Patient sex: M
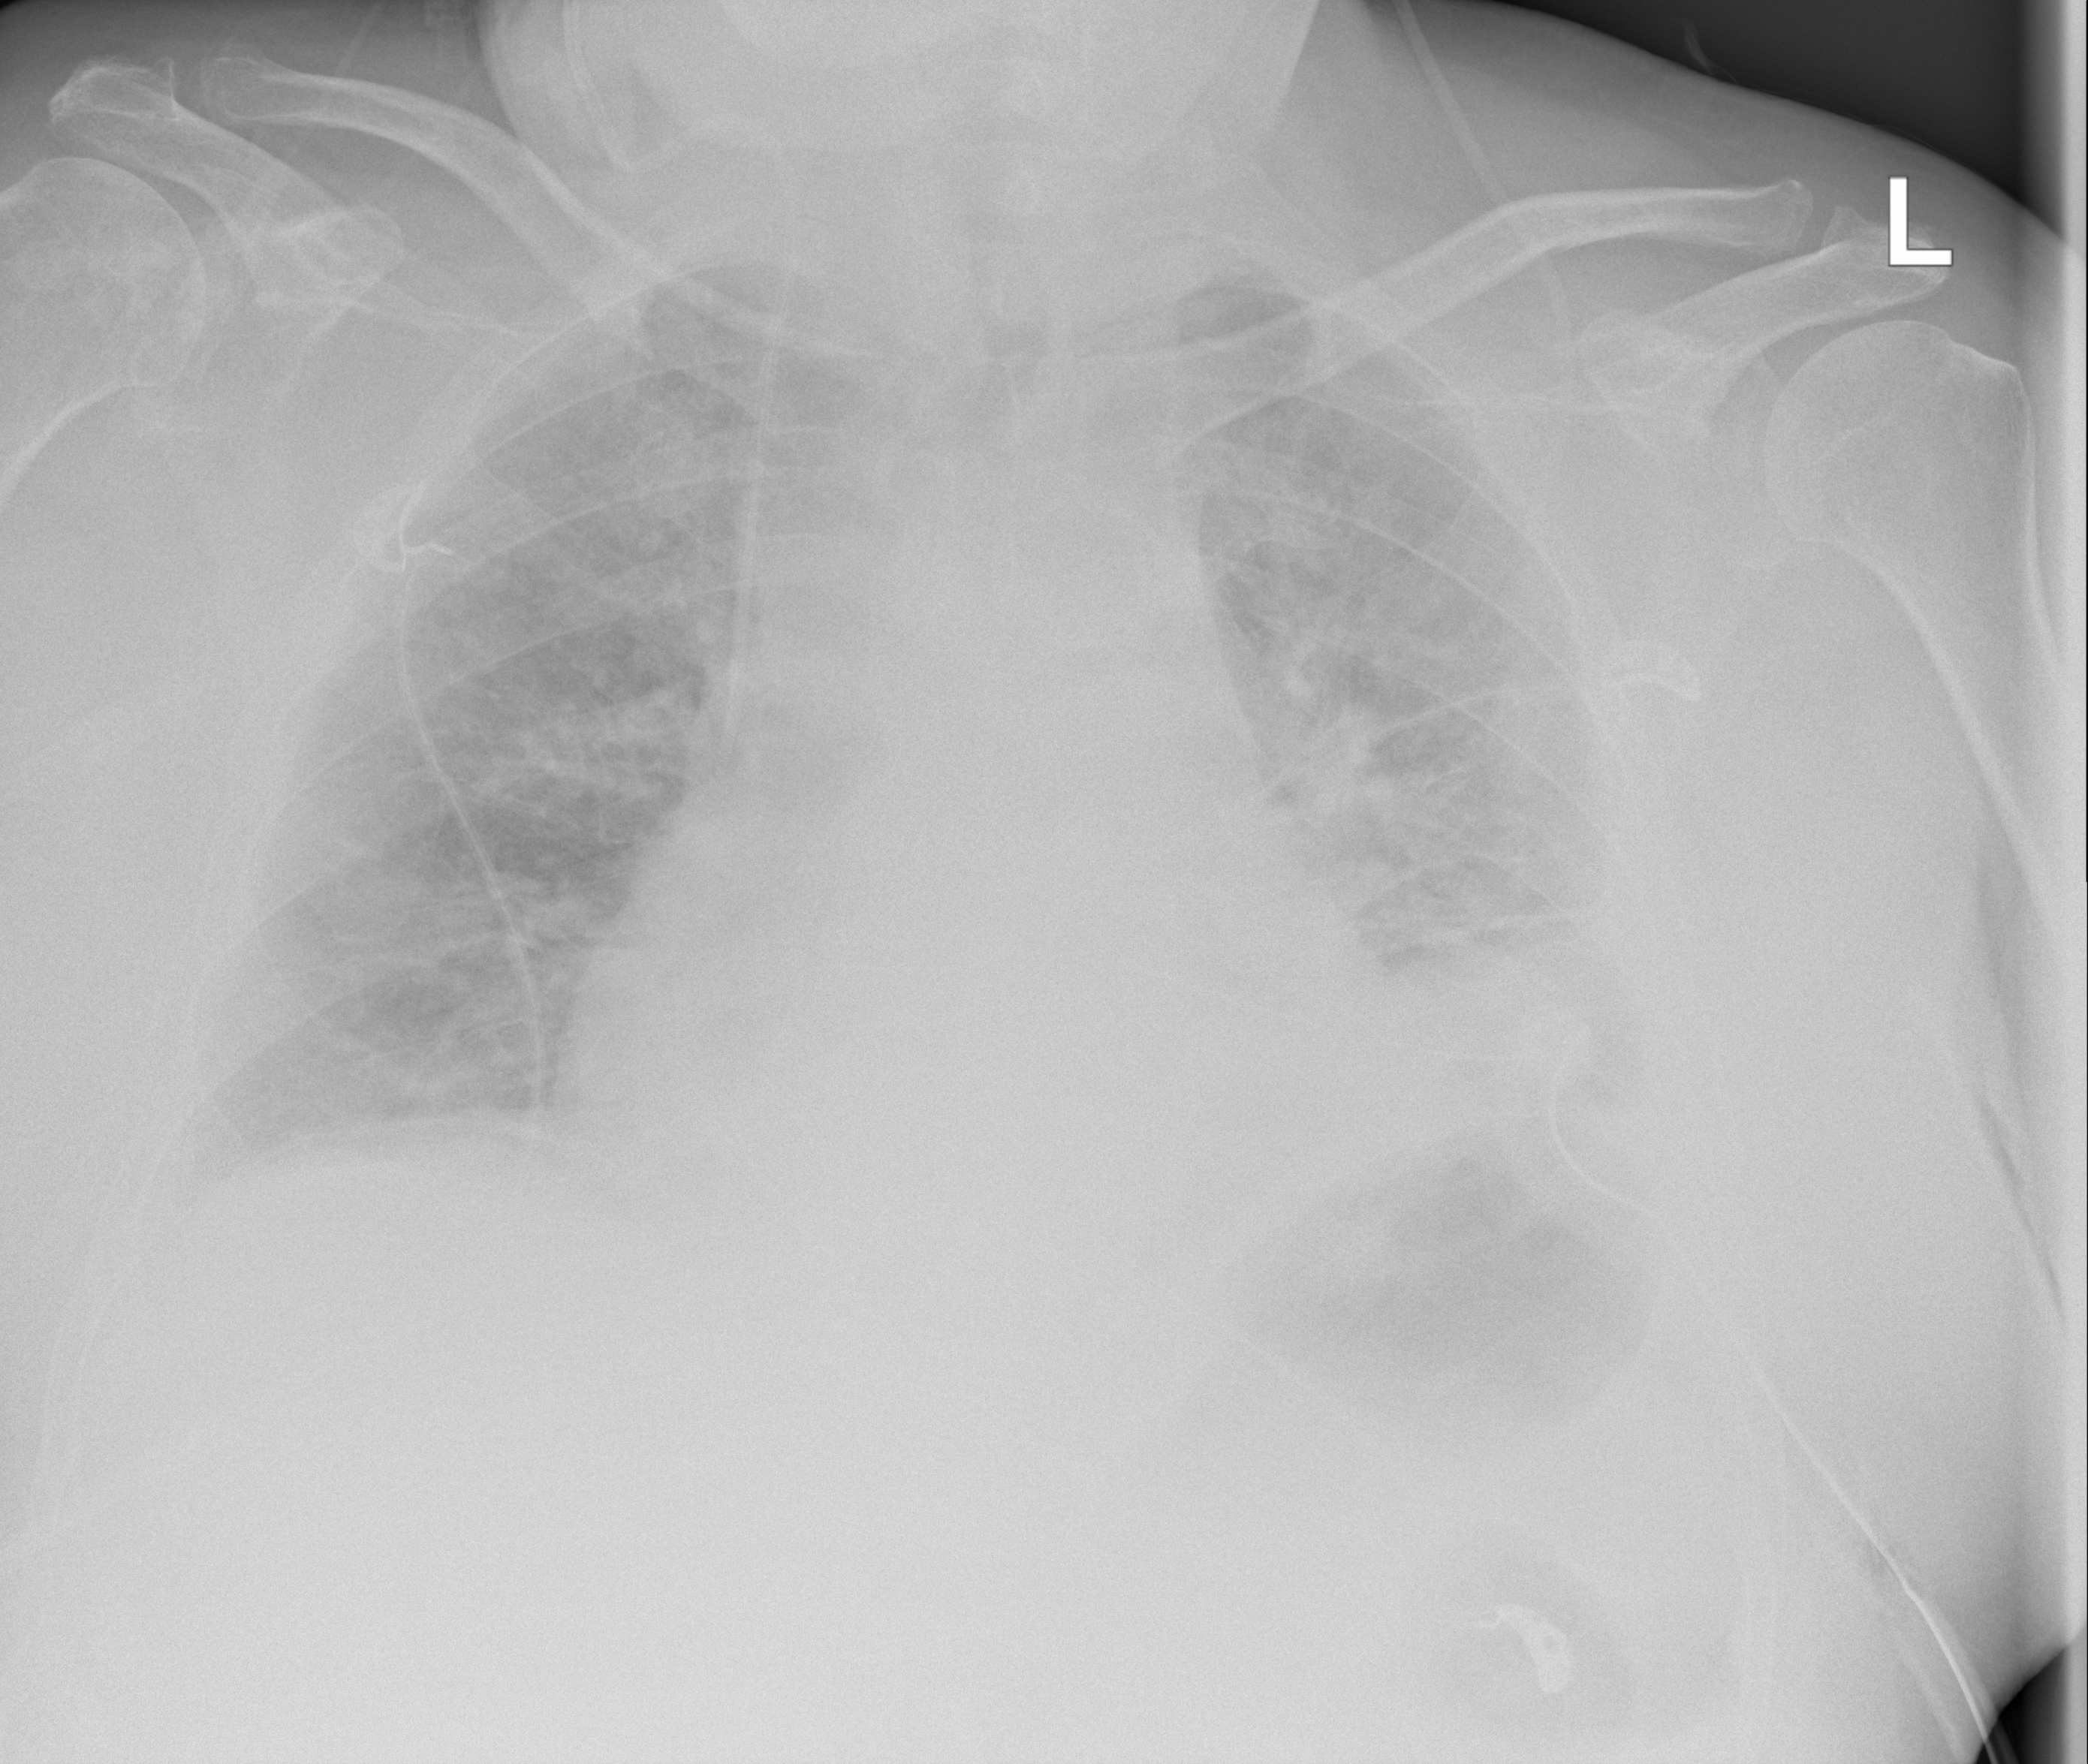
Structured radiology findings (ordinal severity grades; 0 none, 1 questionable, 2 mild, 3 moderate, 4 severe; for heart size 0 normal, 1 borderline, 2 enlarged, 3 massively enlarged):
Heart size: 2
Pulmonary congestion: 3
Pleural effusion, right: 0
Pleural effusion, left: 2
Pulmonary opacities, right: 2
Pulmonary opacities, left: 2
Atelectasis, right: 2
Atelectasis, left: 3